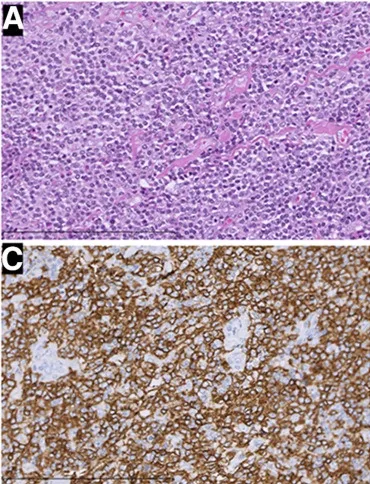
H&E staining and immunohistochemistry pictures of the mass (x400). In this part, H&E staining picture revealed a diffuse infiltration of tumor cells that were rich in plasma, and possessed vesicular chromatin accompanied prominent nucleoli (A).
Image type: pathology (immunostaining)